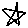
Label: star